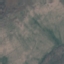
Land use / land cover: HerbaceousVegetation